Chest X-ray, PA view. Patient: 29 years old, sex M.
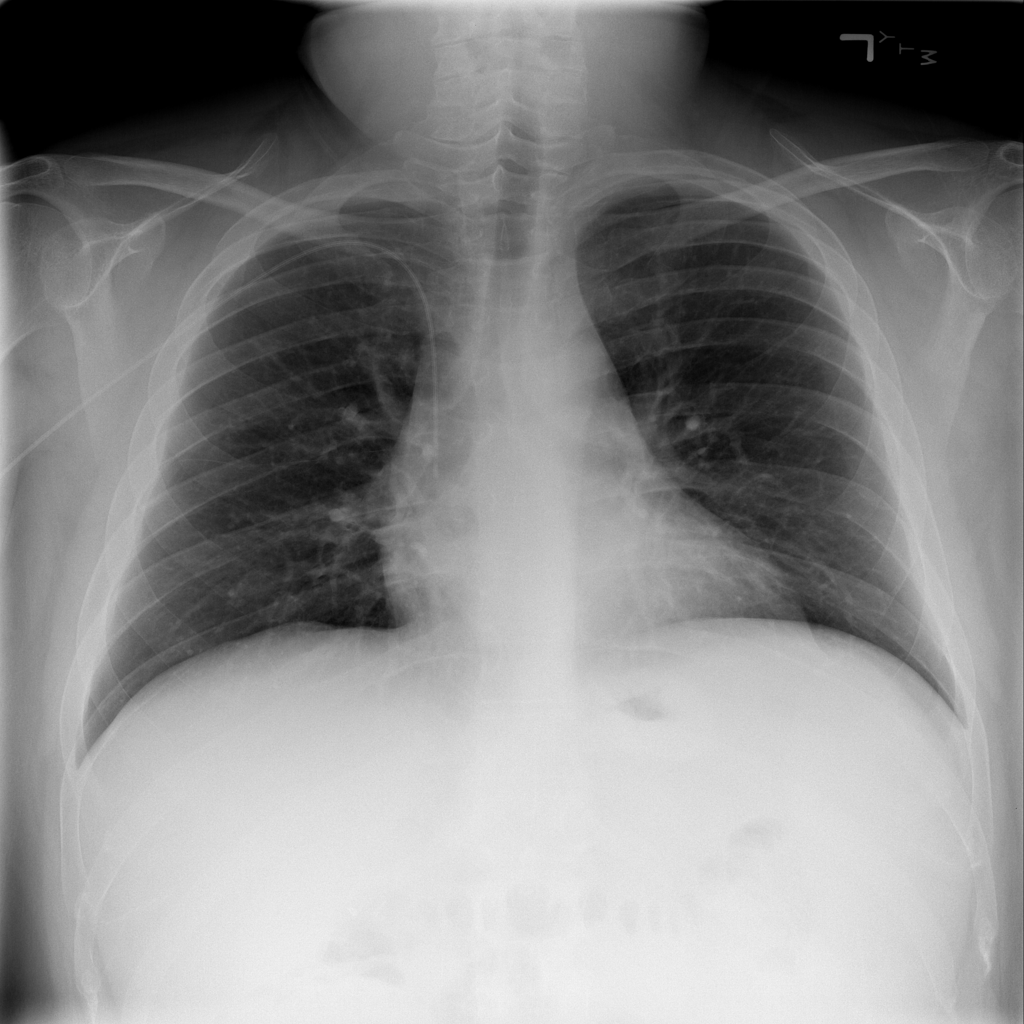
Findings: No Finding